Here is the wavelet time-frequency representation (scalogram) of a rolling-element bearing's vibration measurement. What is the most likely bearing condition (normal, inner_race, outer_race, ball)?
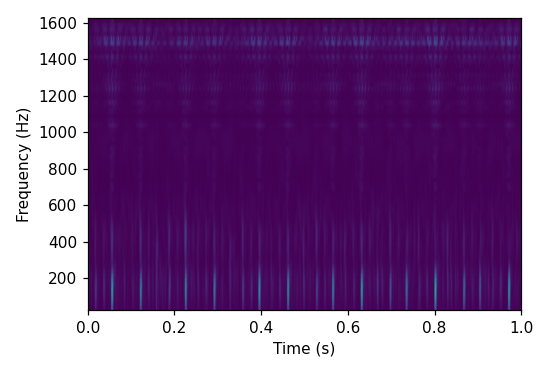
Answer: outer_race